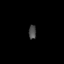
Tissue: skin
Cell type: Epithelial cells
Senescence score: 0.2267
Nuclear area (px): 101
Mean DAPI intensity: 75.762